Question: When i want to create a program in Maven in cmd:
'''
mvn archetype:generate -DgroupId={project-packaging} -DartifactId={project-name} -DarchetypeArtifactId=maven-archetype-quickstart -DinteractiveMode=false
'''
i get a ERROR:

I try to run with -X or -e but it isn't working.
When I want to create other program i have the same problem :(
Whats wrong with this ?
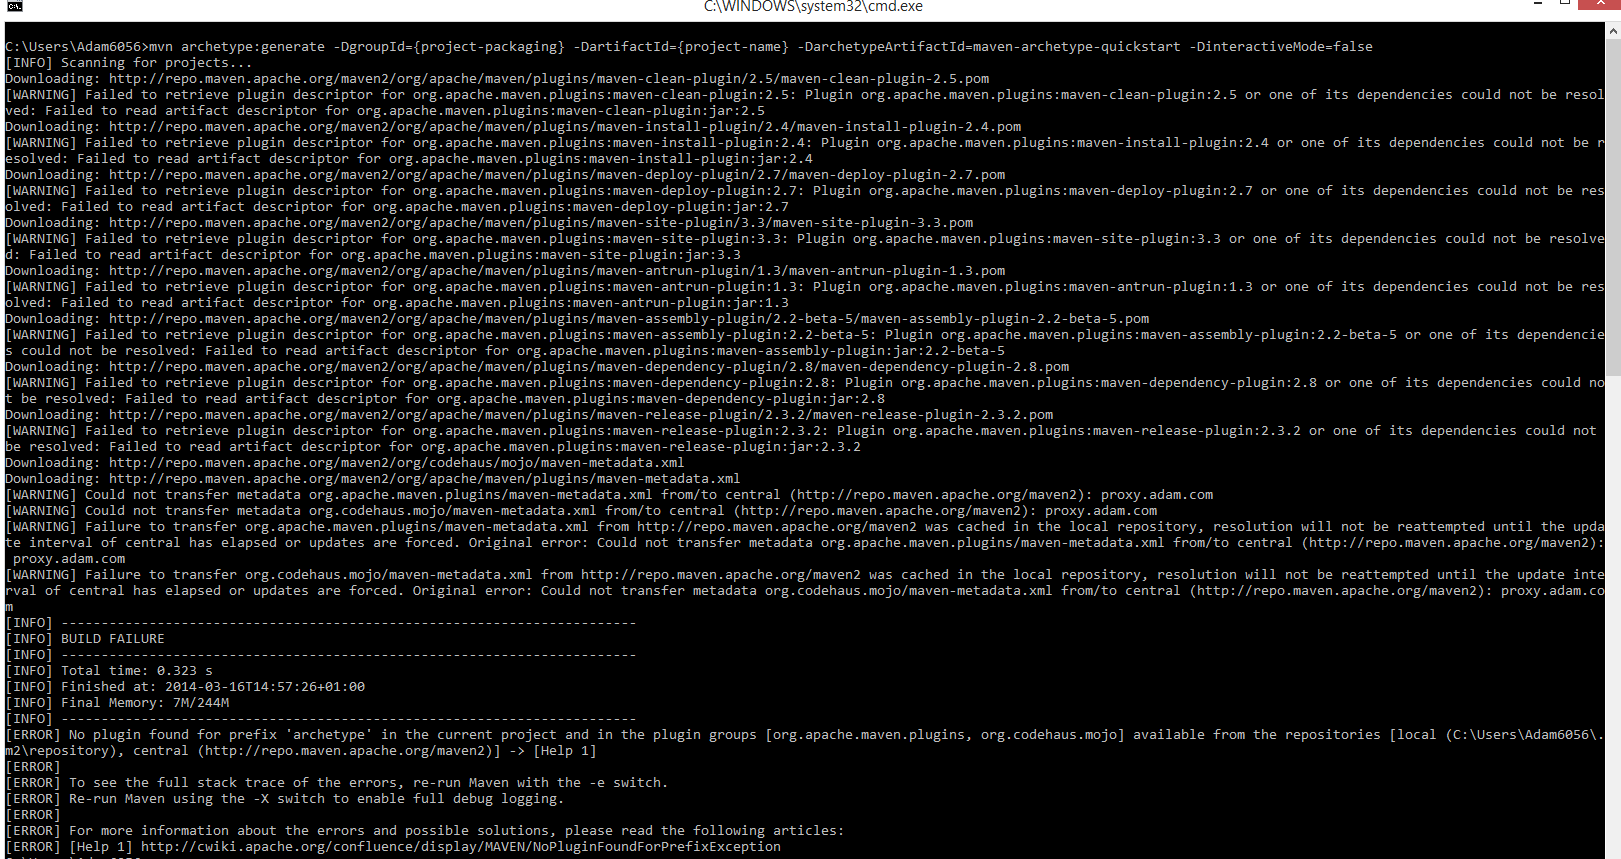
Answer: As i See...It fail every download...So i think is a connection problem!
Are you sure you have an active internet connection, are you using a Proxy..
Can you post the settings.xml configuration?